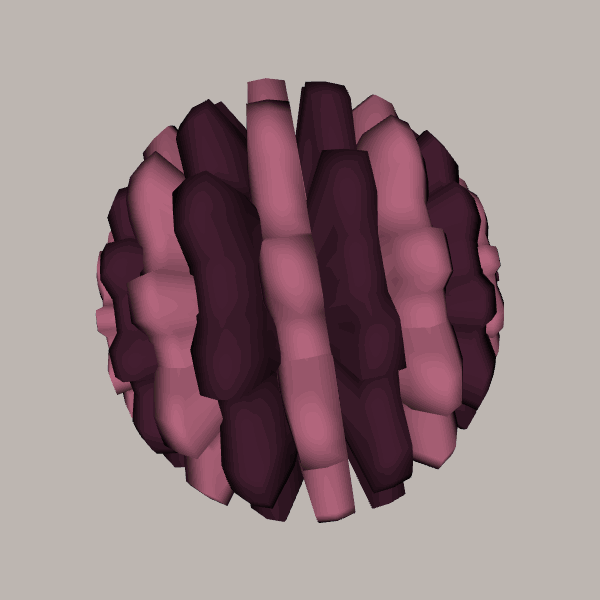
Background: light